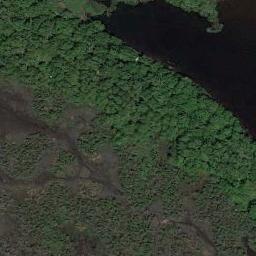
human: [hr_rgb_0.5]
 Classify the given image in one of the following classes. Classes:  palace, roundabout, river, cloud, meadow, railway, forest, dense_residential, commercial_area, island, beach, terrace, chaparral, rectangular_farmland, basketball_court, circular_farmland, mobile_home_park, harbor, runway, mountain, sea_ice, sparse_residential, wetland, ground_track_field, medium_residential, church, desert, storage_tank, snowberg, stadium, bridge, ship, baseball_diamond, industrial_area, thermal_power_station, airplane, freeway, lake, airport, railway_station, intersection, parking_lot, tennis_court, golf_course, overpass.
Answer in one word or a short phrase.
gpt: wetland